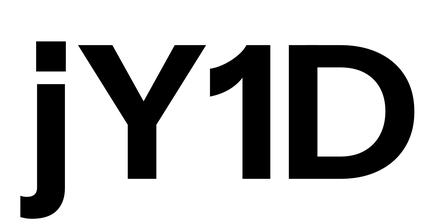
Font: InstrumentSans_Bold